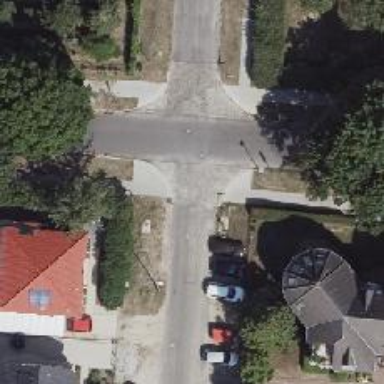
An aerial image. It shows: Uncontrolled road crossing.